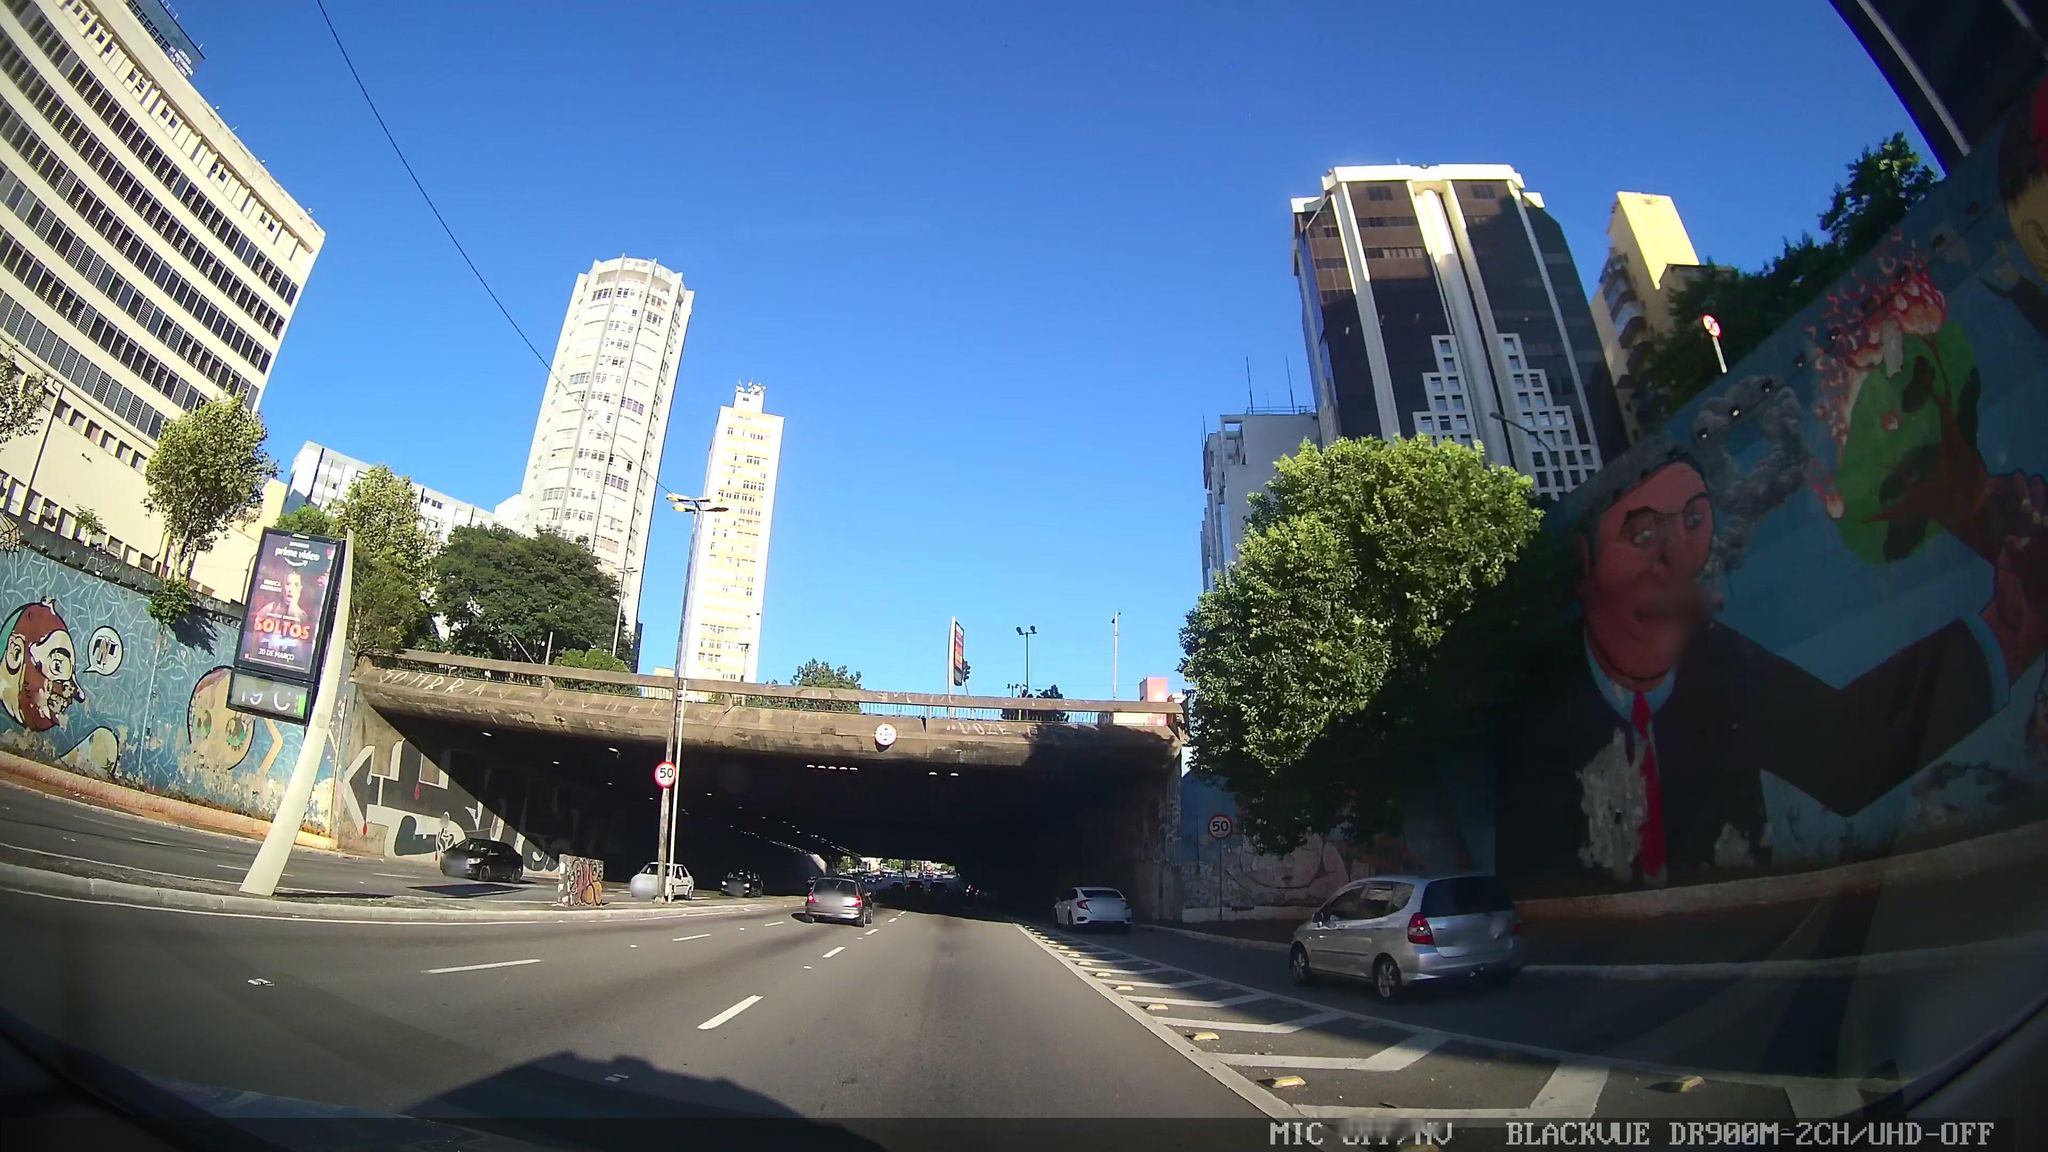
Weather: clear
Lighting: day
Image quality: good
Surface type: driving surface
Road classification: trunk
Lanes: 3
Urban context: urban centre
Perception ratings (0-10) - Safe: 3.29, Lively: 6.64, Beautiful: 3.58, Boring: 2.52, Depressing: 3.16, Wealthy: 8.79